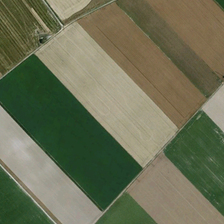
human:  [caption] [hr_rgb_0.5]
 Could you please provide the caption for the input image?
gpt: there are some bare white or brown land around the green farm .

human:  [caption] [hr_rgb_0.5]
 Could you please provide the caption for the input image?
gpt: there are some bare white or brown land around the green farm .

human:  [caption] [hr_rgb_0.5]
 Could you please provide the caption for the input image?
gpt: some roads have been built around the green fields .

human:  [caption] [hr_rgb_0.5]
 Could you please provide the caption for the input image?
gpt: some roads have been built around the green fields .

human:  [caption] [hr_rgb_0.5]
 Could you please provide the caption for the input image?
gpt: there are some bare white or brown land around the green farm .